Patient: sex M, age 78
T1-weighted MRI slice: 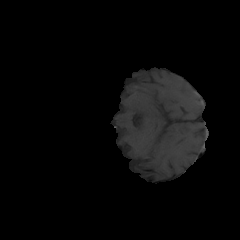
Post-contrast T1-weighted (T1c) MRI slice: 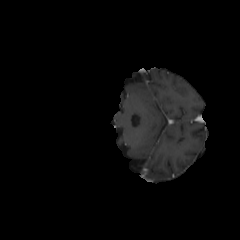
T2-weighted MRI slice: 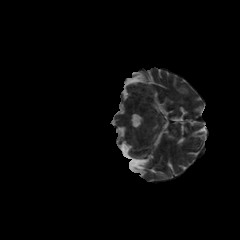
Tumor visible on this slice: no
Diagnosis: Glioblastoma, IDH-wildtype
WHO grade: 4